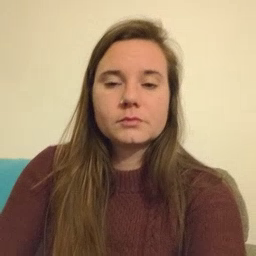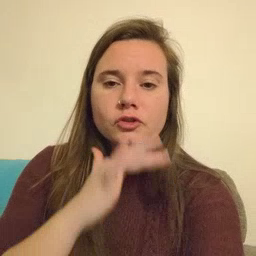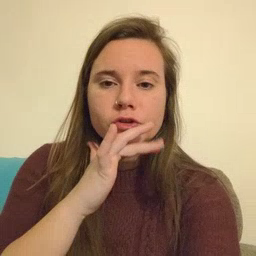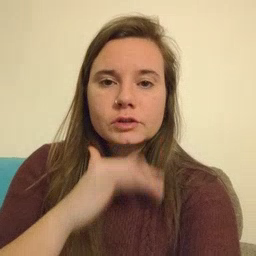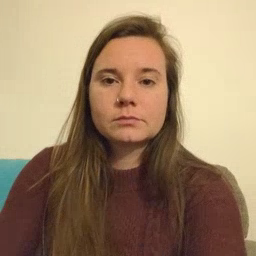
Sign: dirty